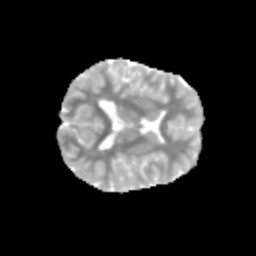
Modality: MD
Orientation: axial
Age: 11
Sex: female
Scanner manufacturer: siemens
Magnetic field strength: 3 T
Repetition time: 3.8 s
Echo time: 0.07 s